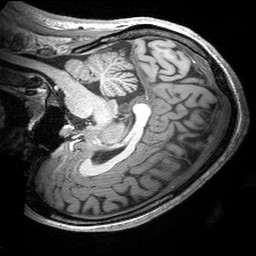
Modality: T1w
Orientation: sagittal
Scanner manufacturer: siemens
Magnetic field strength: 3 T
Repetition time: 2.53 s
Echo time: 0.00299 s